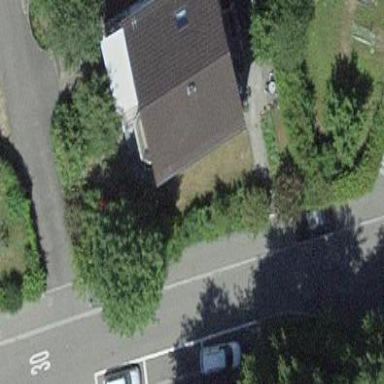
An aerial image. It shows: Detached residential building.